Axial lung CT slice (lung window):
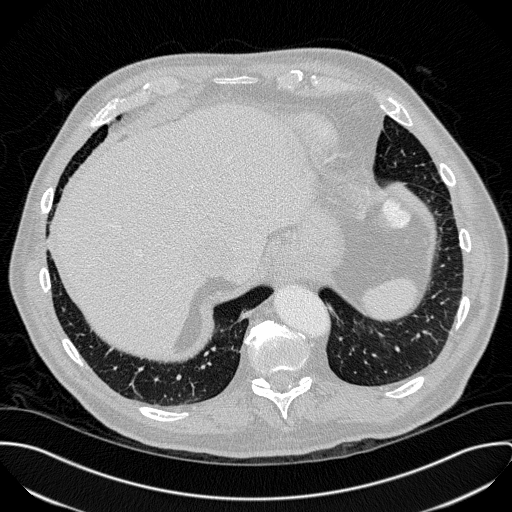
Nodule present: no